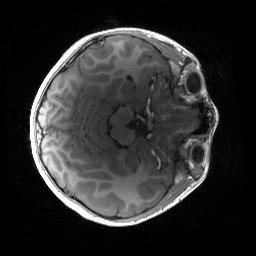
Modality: T1w
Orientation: axial
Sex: male
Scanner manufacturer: siemens
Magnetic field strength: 3 T
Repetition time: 1.9 s
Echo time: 0.00243 s